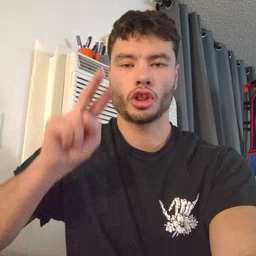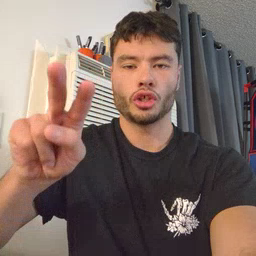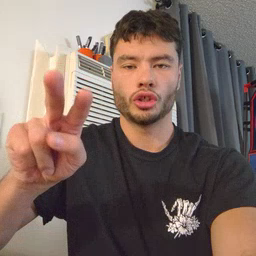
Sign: look